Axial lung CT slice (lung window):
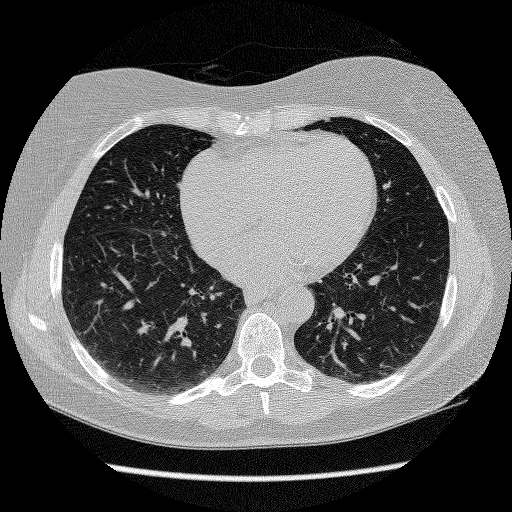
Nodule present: no